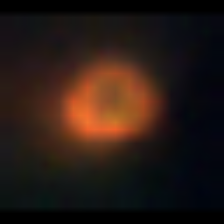
Taxon: NanoPlankton
Group: Other